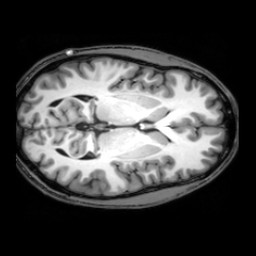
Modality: T1w
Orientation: axial
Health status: healthy
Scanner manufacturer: philips
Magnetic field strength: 3 T
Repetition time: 0.00769 s
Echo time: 0.0035 s